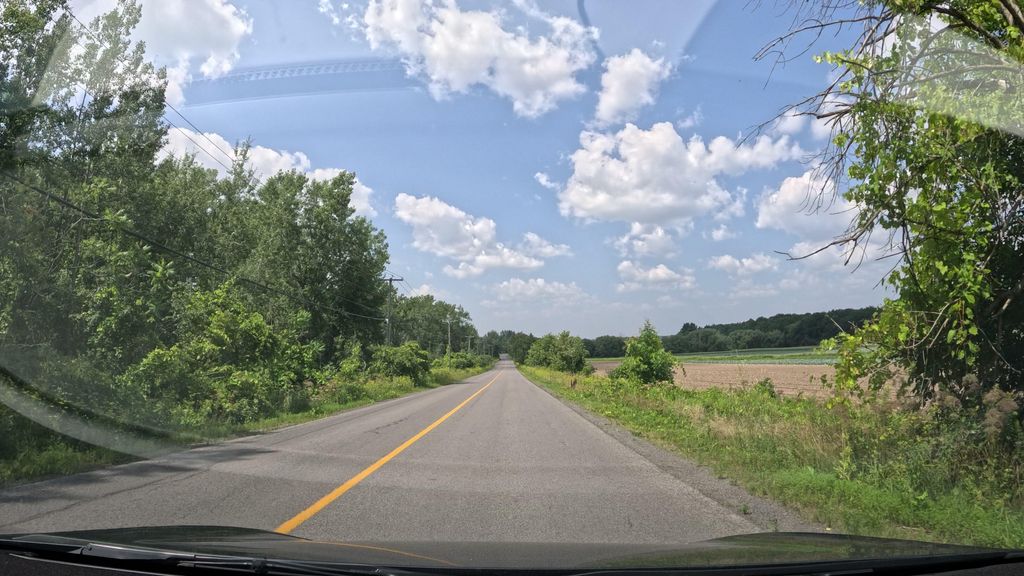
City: montreal